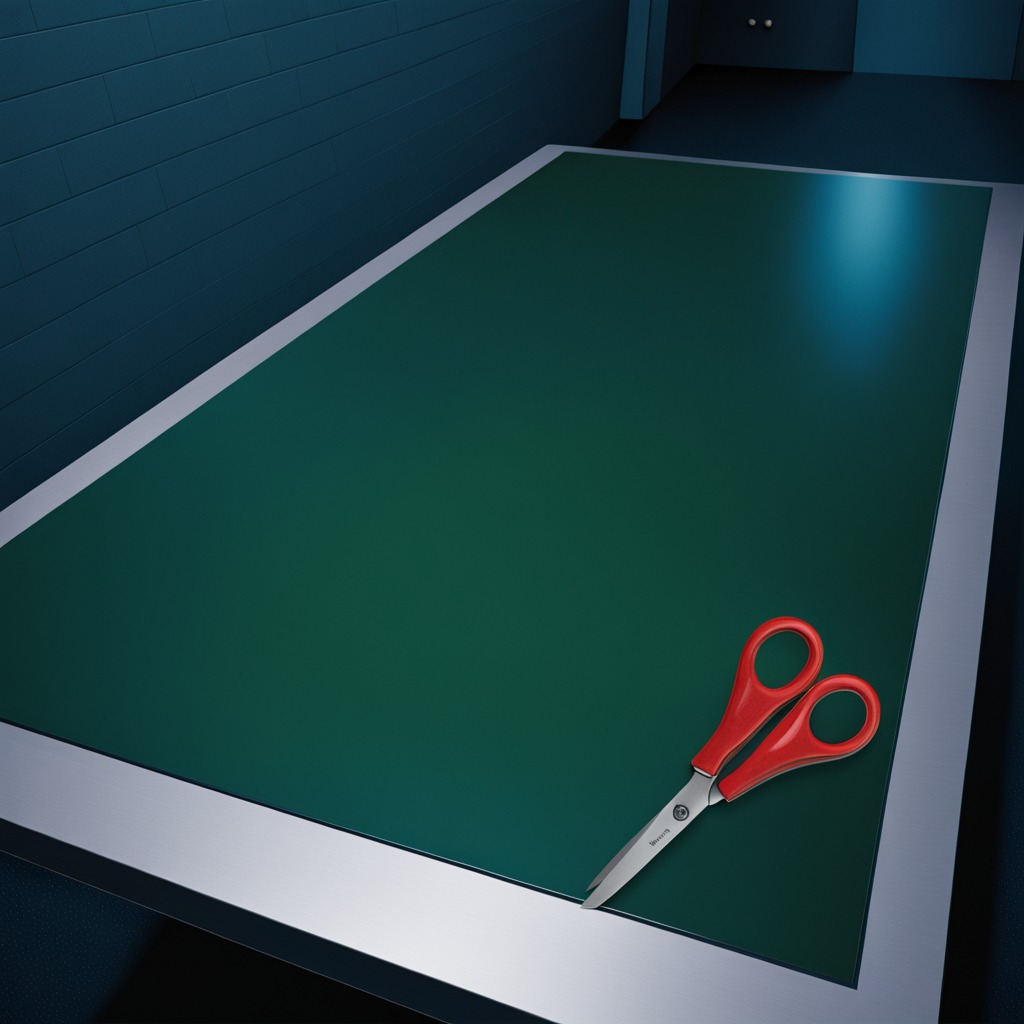
A scissor lying on a clean empty table in a railway signal maintenance room lit by harsh overhead fluorescents photorealistic surface textures crisp shadows high dynamic range